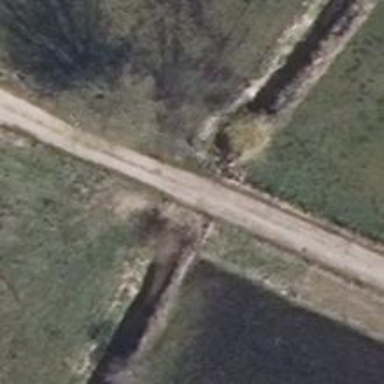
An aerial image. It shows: Culvert tunnel.